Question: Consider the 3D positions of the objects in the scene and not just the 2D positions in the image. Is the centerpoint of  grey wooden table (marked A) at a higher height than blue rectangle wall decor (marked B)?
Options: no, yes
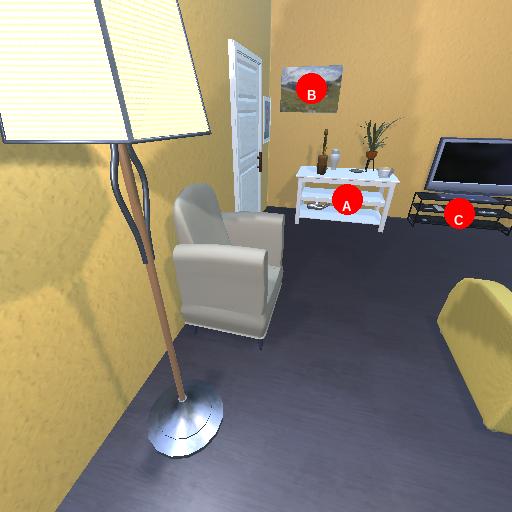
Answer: no